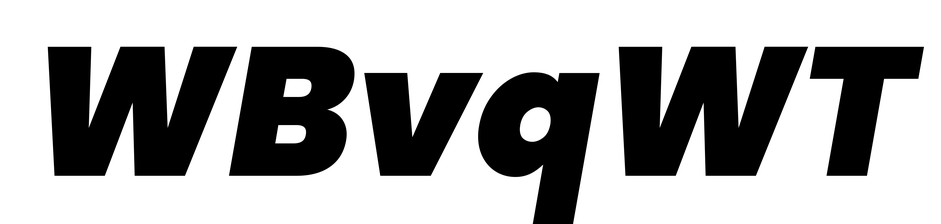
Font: Poppins-BlackItalic